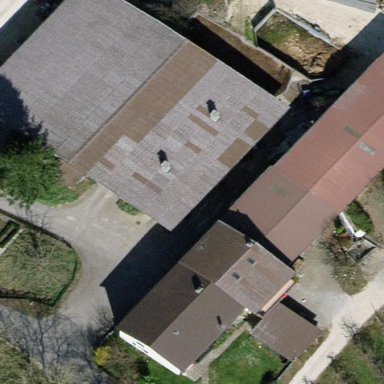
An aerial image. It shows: Farmyard area.